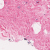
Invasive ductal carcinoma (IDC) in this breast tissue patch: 0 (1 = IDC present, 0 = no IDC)